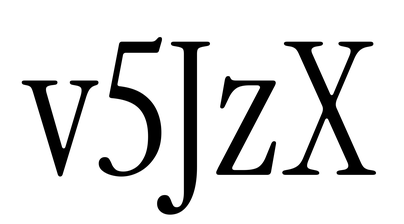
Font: InstrumentSerif-Regular